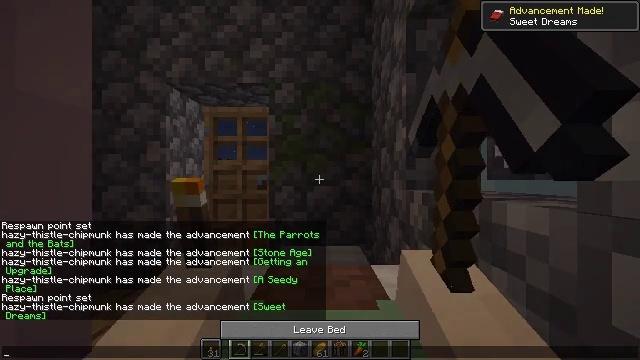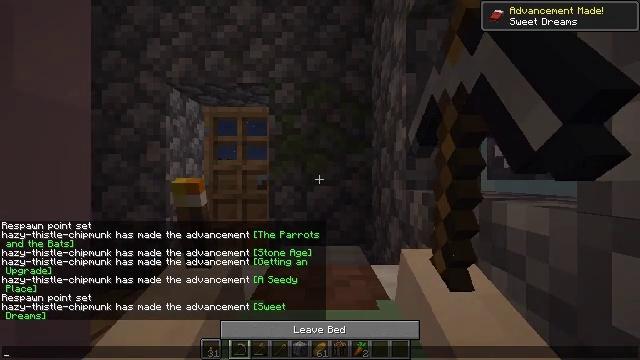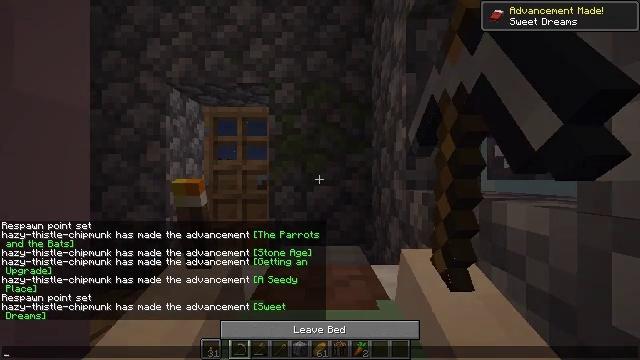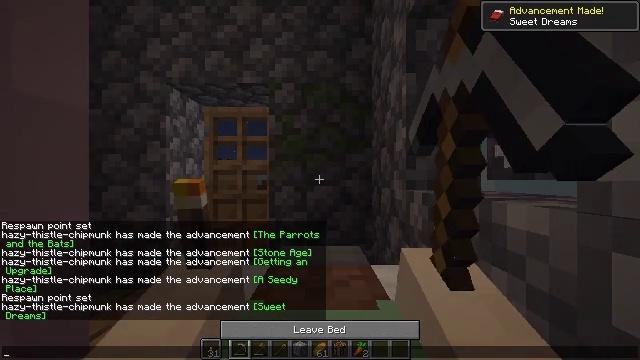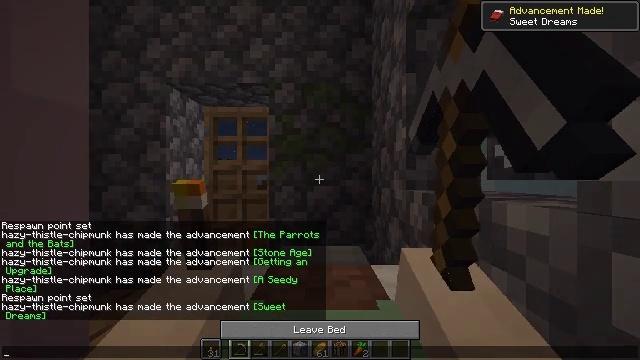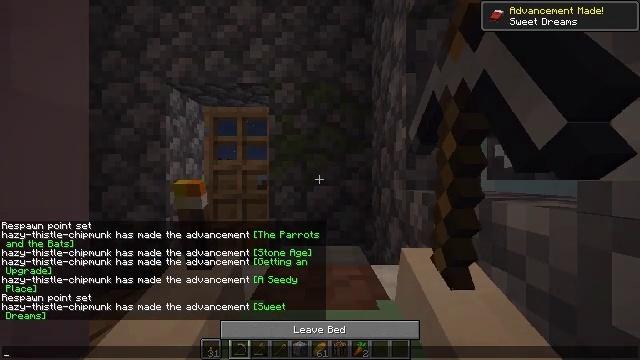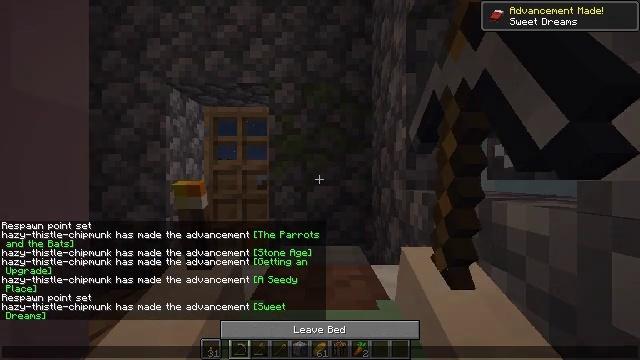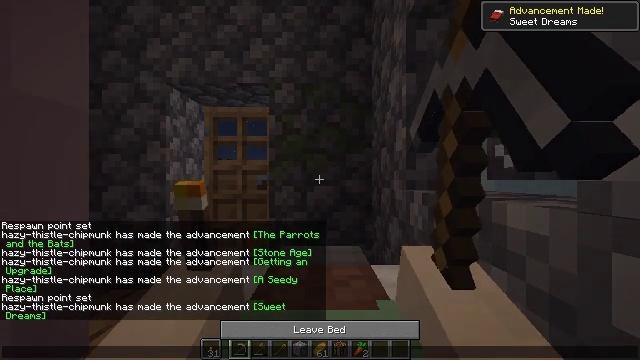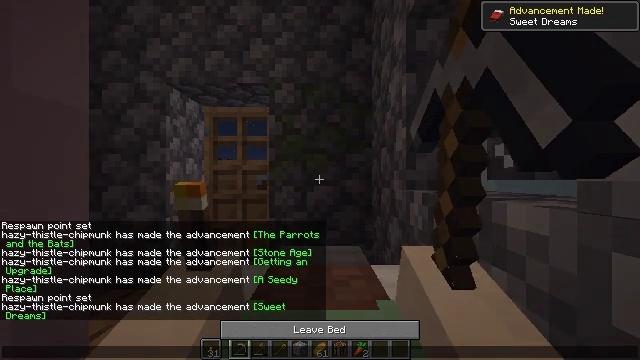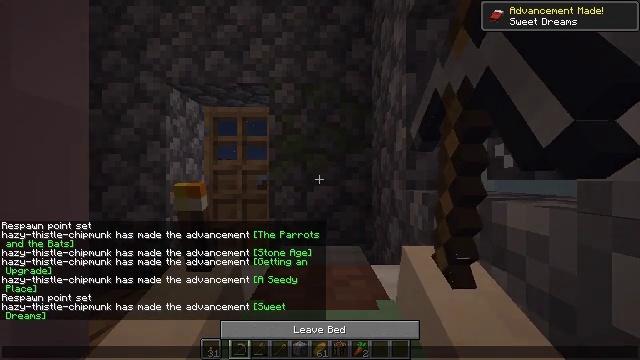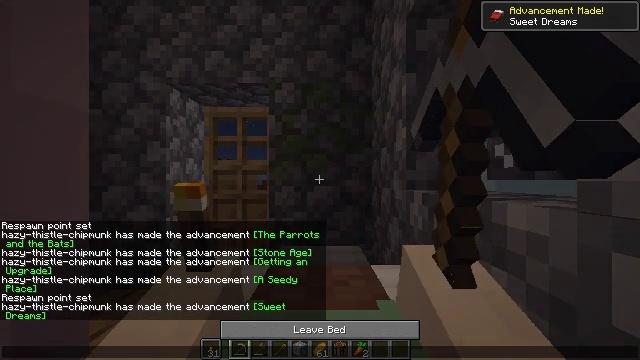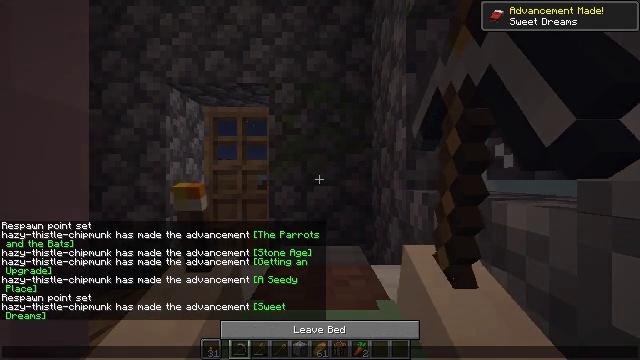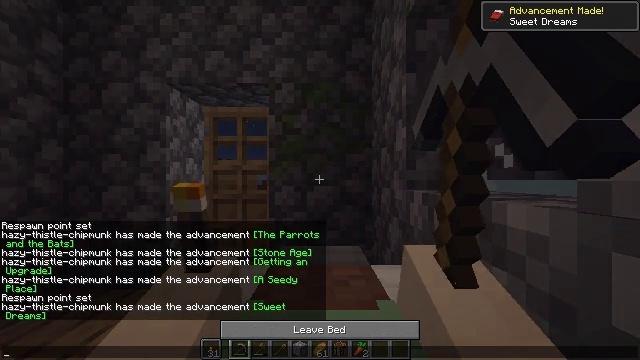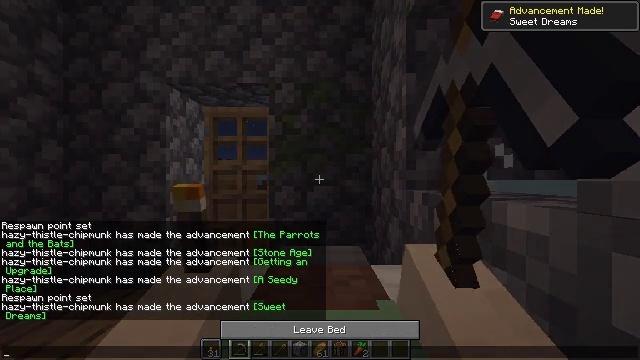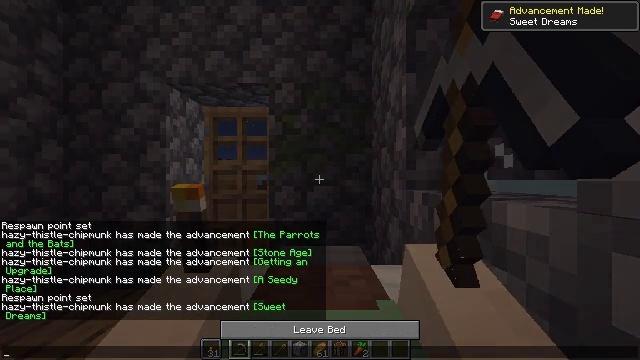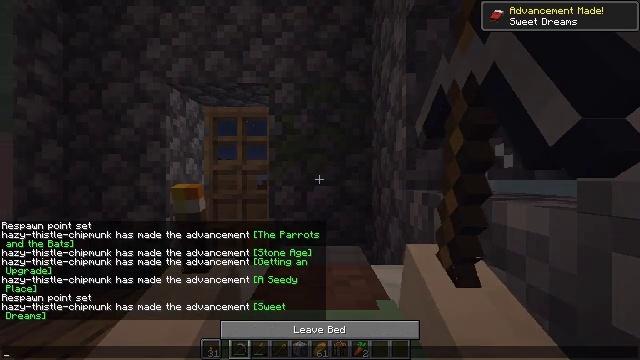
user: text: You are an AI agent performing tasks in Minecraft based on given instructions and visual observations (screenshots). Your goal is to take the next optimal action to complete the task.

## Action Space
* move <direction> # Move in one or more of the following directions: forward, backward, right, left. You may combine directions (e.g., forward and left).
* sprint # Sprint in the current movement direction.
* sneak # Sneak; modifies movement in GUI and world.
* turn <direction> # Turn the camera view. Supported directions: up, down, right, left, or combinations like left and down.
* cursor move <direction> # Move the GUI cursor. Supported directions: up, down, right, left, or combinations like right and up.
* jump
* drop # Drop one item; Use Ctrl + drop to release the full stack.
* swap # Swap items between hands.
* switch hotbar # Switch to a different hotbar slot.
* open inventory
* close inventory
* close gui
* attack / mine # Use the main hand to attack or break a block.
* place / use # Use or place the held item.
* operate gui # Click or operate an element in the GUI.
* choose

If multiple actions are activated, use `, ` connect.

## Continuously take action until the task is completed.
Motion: motion action
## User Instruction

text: Break the wall torch for relocation.
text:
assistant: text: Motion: no_op
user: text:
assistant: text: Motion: no_op
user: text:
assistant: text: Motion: no_op
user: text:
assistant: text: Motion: no_op
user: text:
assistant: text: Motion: no_op
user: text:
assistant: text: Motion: no_op
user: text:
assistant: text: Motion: no_op
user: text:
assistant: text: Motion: no_op
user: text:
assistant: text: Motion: no_op
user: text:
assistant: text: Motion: no_op
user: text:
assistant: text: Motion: no_op
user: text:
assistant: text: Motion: no_op
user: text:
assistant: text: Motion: no_op
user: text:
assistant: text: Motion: no_op
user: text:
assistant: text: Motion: no_op
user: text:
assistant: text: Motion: no_op
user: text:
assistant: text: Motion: no_op
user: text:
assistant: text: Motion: no_op
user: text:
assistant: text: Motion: no_op
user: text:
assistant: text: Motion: no_op
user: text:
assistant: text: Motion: no_op
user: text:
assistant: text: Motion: no_op
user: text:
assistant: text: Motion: no_op
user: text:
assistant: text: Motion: no_op
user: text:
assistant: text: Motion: no_op
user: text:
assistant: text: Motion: no_op
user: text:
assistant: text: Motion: no_op
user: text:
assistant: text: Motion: no_op
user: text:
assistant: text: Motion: no_op
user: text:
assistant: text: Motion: no_op